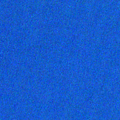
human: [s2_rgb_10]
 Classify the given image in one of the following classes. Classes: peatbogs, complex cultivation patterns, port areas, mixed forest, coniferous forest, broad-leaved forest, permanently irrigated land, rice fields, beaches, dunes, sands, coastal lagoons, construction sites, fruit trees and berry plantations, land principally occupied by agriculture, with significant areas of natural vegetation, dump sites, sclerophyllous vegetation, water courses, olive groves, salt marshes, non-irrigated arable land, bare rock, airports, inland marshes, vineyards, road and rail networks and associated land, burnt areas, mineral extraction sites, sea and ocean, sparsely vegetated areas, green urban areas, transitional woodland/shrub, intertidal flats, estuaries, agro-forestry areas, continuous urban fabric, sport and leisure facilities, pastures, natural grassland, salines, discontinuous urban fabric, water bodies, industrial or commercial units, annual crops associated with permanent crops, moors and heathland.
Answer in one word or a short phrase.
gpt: sea and ocean